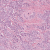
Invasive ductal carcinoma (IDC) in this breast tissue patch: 1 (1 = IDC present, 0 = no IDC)